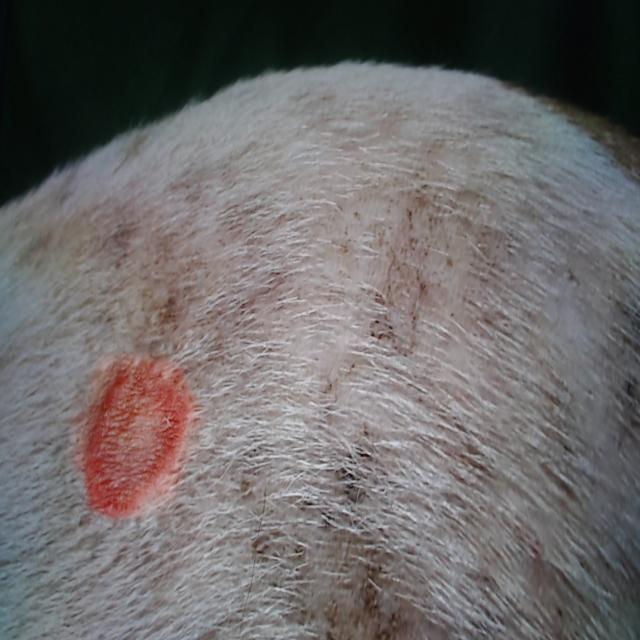
Canine ringworm (Dermatophytosis) — fungal infection caused by Microsporum or Trichophyton. Presents with circular alopecia, scaling, crusting, and broken hairs.